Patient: sex F, age 71
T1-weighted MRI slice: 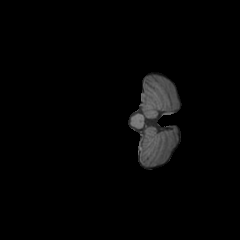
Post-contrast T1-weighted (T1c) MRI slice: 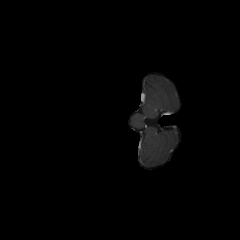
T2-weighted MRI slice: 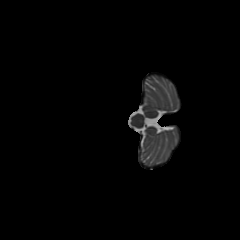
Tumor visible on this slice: no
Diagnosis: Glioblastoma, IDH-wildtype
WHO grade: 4